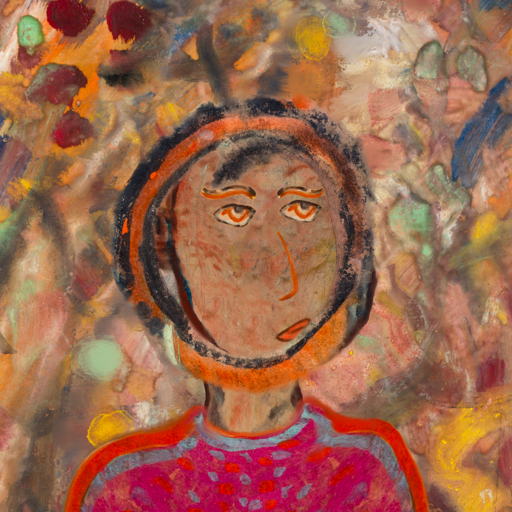
Background: Mother_And_Son_Mother, Head And Neck Side: Orphan, Face Side: Experience, Bust: Sisters, Hair Side: Childish, Head Accessory: Blank, Second Necklace: Blank, Necklace: Blank, Baby: Blank